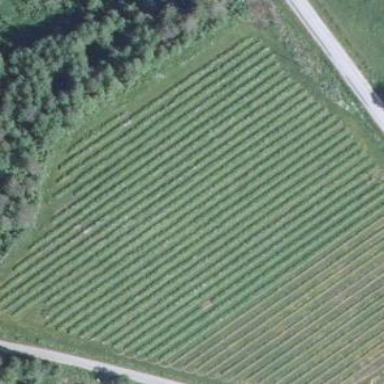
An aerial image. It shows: Orchard.